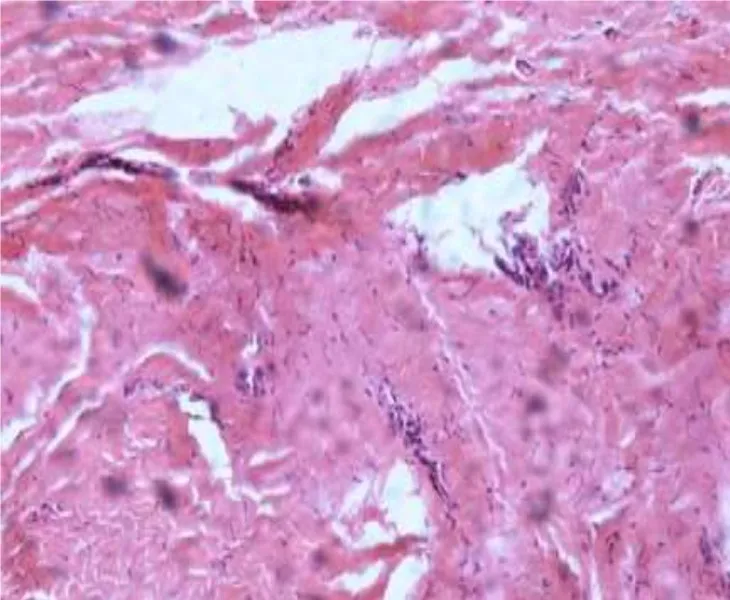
The cyst wall was composed of collagen, with scattered elastic fibers, and was lined by mesothelial cells with foci of hyperplastic mesothelial cells (H,E 100).
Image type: pathology (h&e)